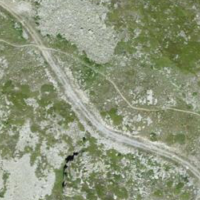
EUNIS habitat code: 31
Species observed at this site:
Arnica montana
Sempervivum montanum